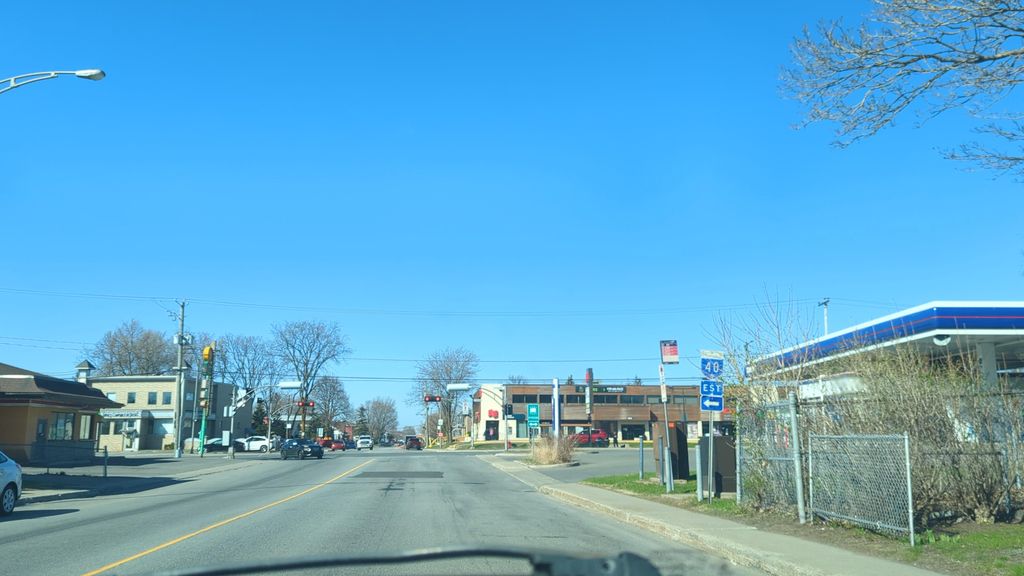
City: quebec_city